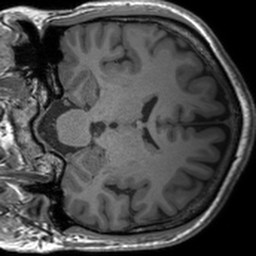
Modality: T1w
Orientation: coronal
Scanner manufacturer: siemens
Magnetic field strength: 3 T
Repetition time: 1.54 s
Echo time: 0.00234 s